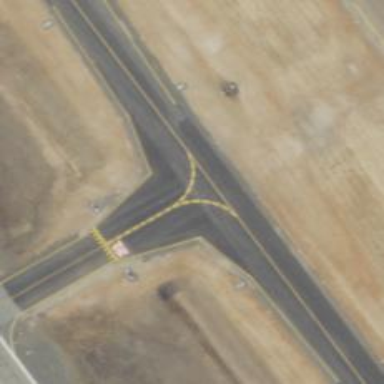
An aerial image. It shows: Image of taxiway at airport.